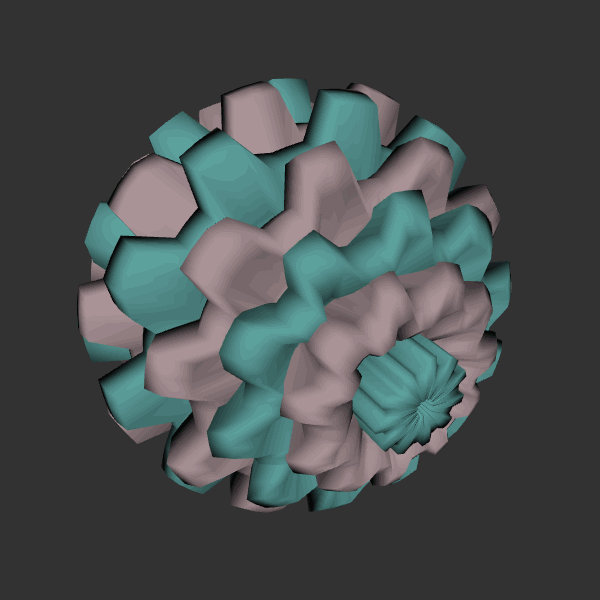
Background: dark